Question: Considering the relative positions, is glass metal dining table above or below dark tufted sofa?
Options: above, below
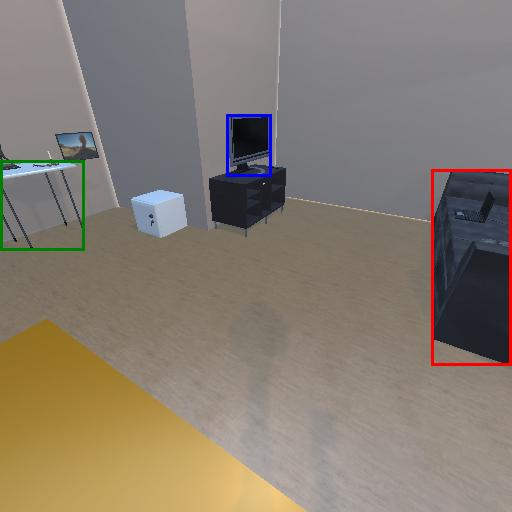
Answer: above